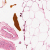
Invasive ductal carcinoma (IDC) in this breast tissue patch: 0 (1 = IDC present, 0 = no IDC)